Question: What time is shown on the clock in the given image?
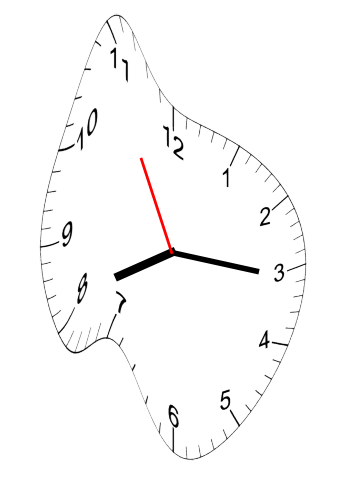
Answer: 08:15:55